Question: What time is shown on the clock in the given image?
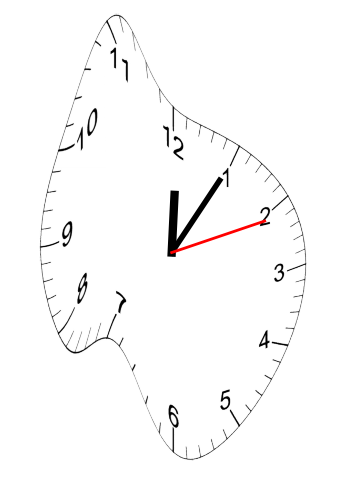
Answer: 12:05:11